Pattern: Jigsaw
Description: Randomly make an image look like an Jigsaw.
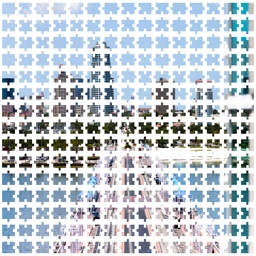
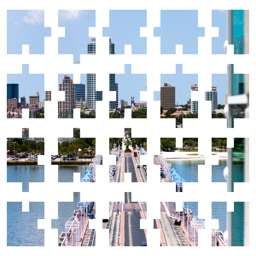
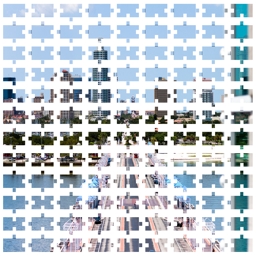
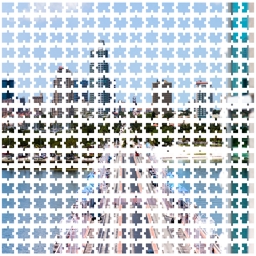